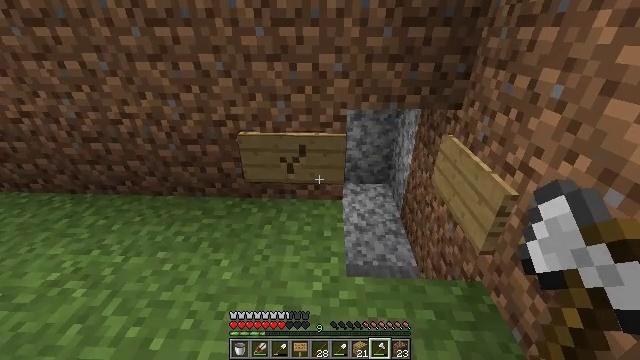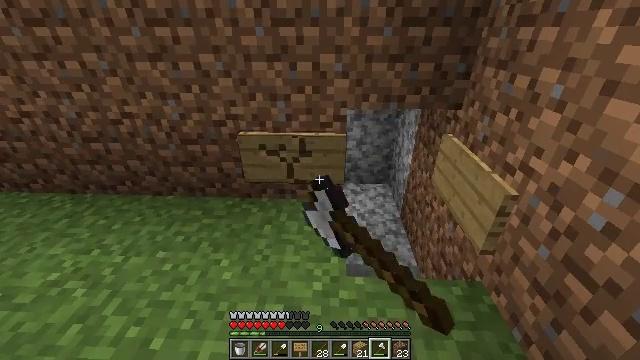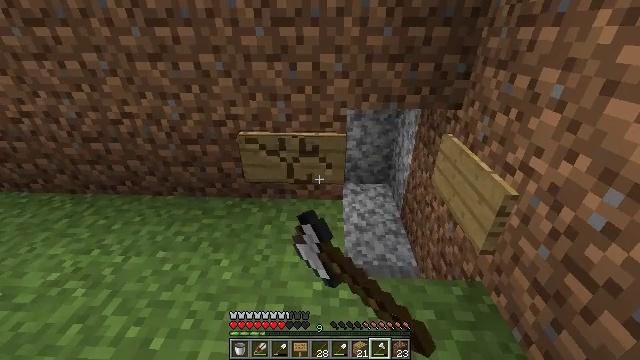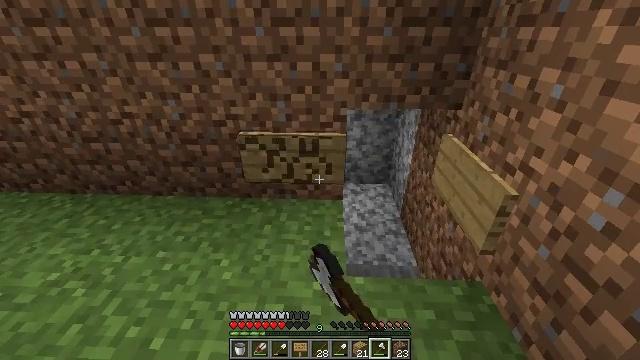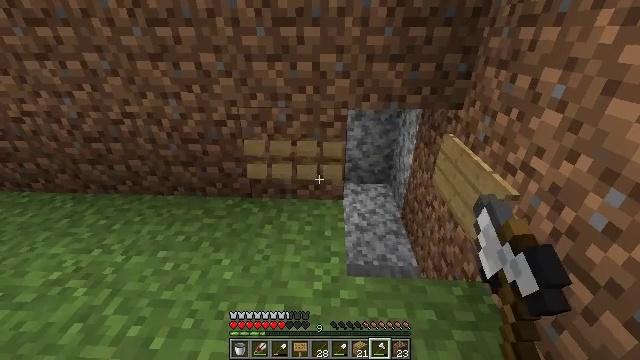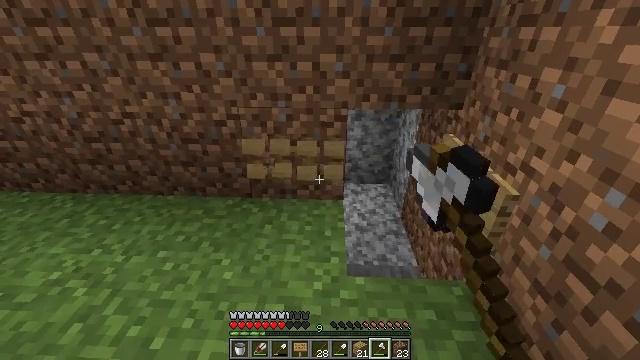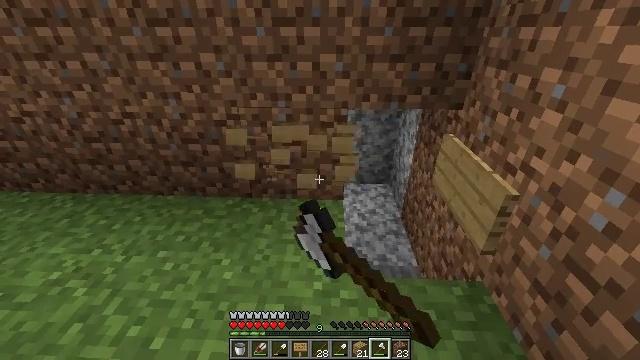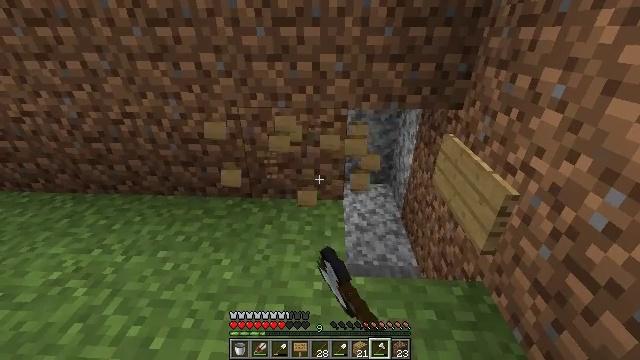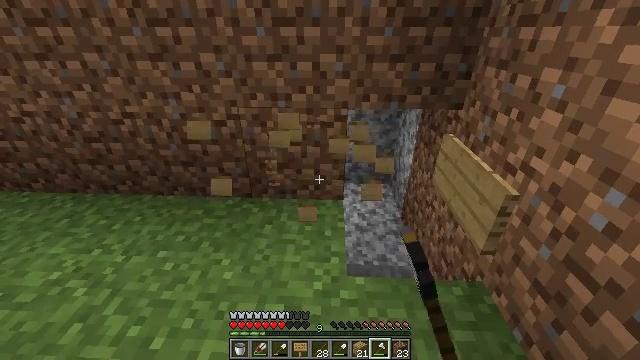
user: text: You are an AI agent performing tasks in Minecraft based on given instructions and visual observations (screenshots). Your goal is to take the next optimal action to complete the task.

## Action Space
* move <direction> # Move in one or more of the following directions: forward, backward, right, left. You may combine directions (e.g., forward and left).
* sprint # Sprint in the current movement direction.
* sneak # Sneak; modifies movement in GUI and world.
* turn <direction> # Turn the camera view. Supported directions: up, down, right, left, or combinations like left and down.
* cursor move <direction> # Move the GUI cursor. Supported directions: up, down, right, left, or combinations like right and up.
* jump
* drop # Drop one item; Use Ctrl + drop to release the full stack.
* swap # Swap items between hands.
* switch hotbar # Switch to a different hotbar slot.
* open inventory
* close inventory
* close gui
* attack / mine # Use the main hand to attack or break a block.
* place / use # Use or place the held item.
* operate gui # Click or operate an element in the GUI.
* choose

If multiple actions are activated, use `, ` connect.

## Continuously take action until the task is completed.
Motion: motion action
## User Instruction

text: Remove the oak wall sign from the wall.
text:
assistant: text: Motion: attack / mine
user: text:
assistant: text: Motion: attack / mine
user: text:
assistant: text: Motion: attack / mine
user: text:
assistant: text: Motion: attack / mine
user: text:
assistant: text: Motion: attack / mine
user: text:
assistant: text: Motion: attack / mine
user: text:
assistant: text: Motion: attack / mine
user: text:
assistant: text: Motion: attack / mine
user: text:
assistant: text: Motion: attack / mine